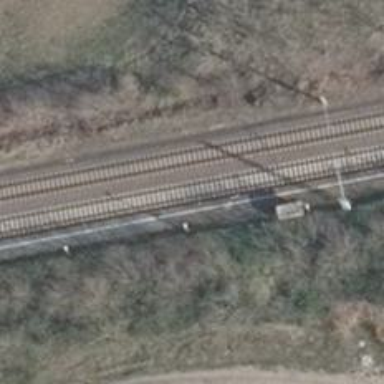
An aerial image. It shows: Public transport stop position along the railway.